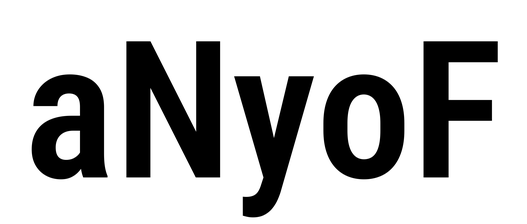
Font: Roboto_Condensed_SemiBold